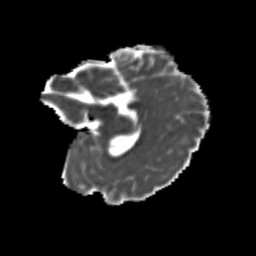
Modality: MD
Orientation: sagittal
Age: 11
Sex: male
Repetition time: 9.4 s
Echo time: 0.089 s